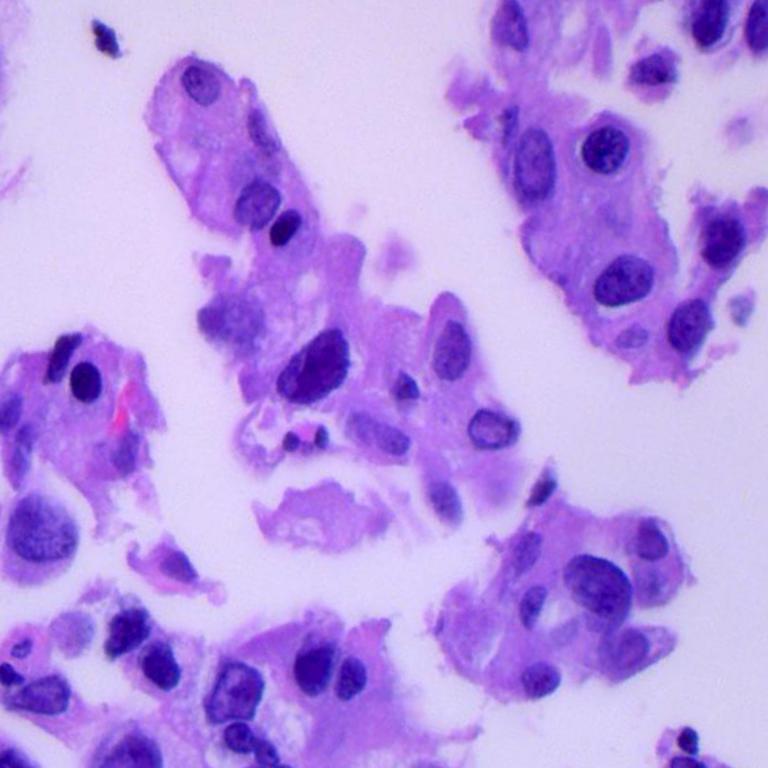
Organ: lung
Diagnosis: adenocarcinomas